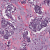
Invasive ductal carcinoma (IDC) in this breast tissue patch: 1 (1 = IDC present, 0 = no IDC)